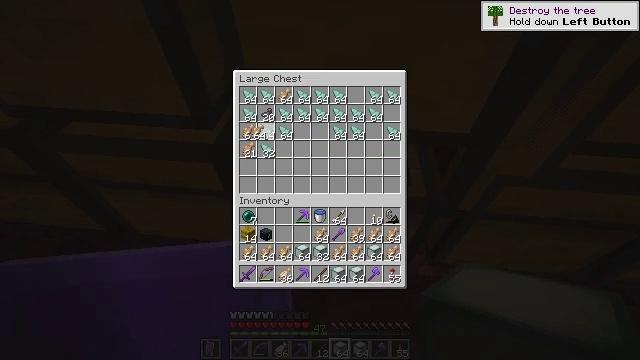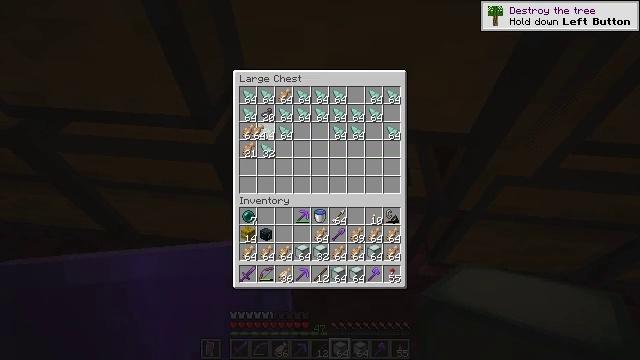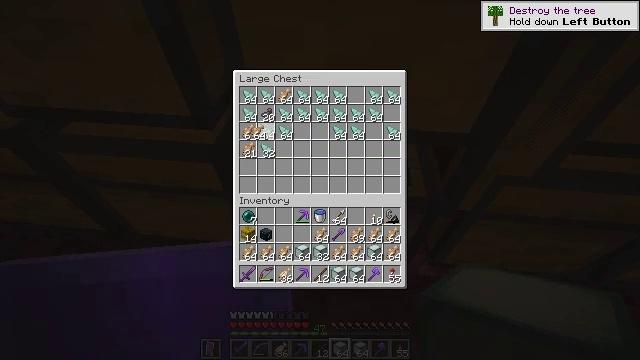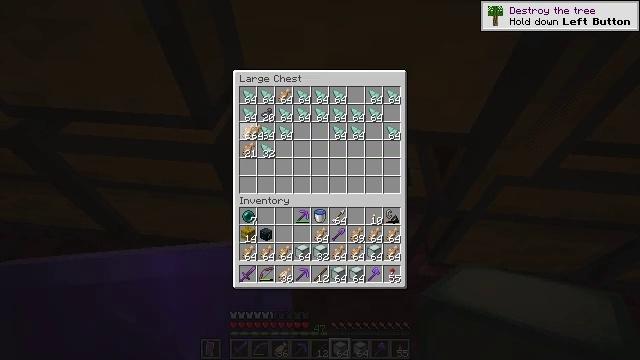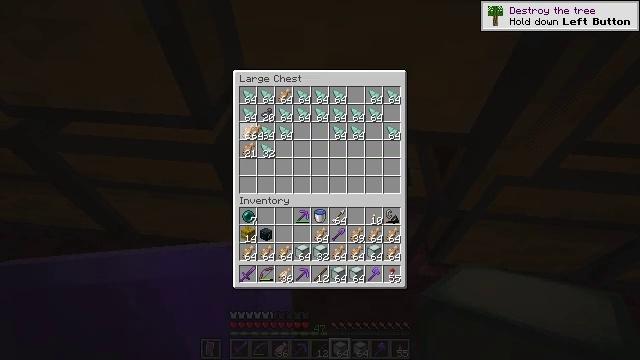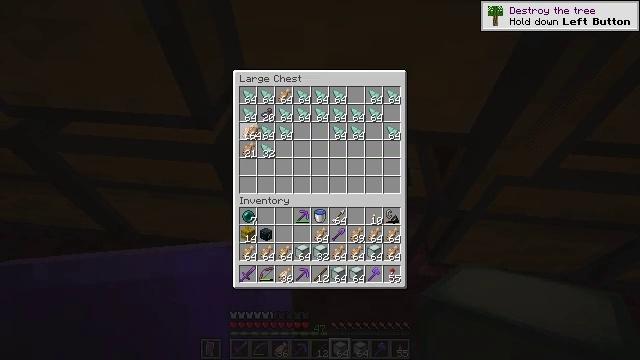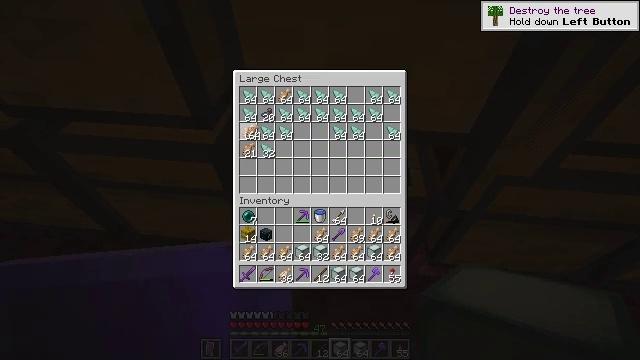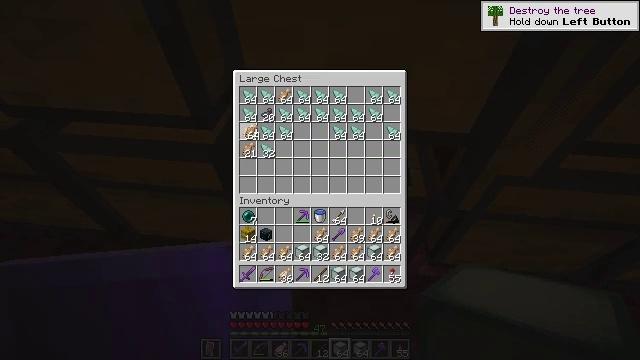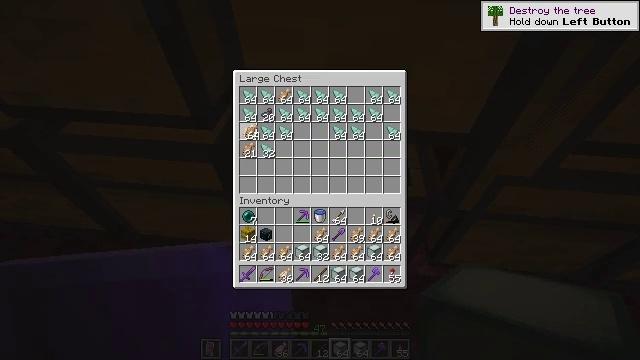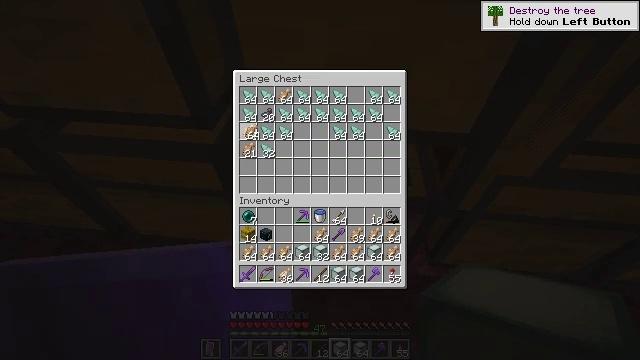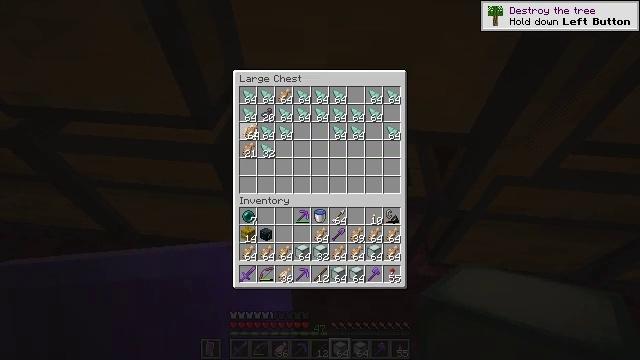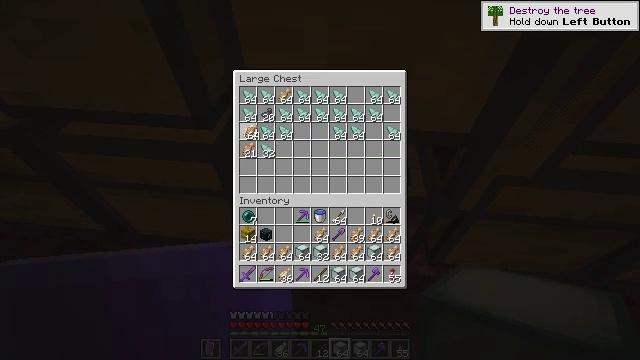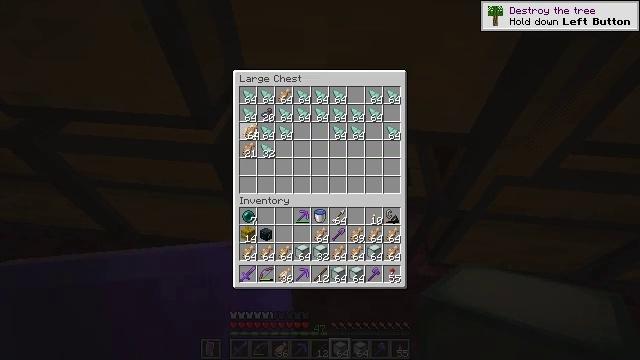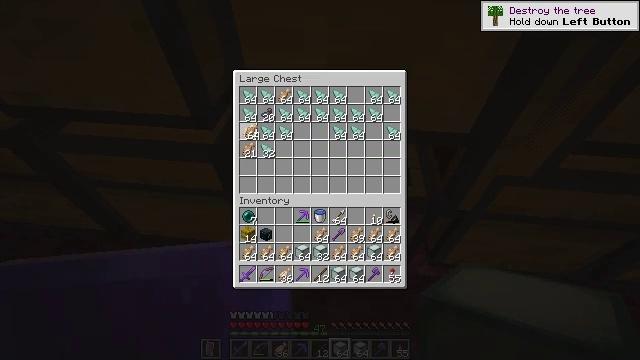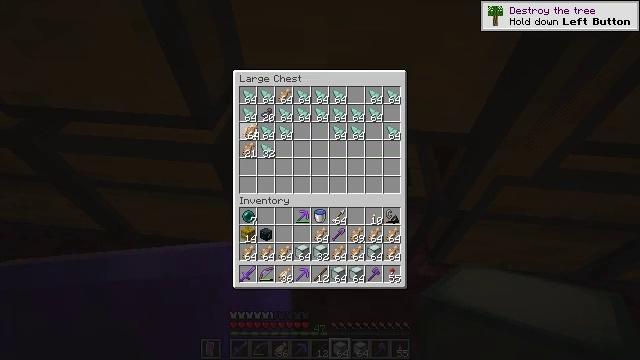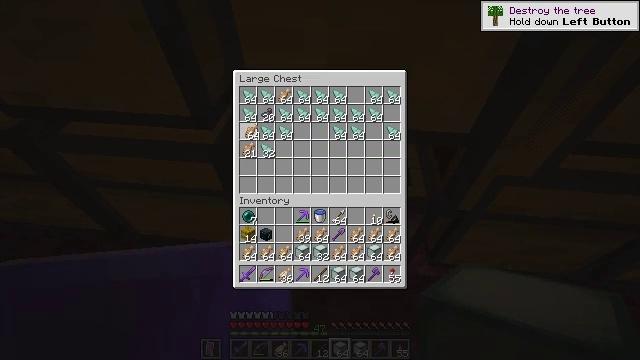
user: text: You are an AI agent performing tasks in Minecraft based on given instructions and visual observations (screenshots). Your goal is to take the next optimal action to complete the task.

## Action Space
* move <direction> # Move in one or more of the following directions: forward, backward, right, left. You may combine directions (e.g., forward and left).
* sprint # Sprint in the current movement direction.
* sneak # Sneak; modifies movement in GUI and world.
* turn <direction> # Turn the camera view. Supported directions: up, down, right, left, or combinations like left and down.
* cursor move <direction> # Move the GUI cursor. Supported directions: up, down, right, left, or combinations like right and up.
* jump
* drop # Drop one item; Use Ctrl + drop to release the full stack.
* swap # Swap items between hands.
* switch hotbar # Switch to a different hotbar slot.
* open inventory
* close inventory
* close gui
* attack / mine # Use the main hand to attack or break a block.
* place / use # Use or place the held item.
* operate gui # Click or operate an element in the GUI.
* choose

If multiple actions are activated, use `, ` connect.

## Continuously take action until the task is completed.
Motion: motion action
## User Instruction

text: Get the crafting table into the inventory.
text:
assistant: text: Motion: sneak
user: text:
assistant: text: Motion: sneak
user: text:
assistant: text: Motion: sneak
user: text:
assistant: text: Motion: sneak
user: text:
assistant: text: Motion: sneak
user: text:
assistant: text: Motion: sneak
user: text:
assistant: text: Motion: sneak
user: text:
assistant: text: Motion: sneak
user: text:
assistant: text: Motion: sneak, attack / mine
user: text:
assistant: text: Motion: sneak, attack / mine
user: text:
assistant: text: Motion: sneak, attack / mine
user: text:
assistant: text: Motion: sneak, attack / mine
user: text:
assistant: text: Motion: sneak, attack / mine
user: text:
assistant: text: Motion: sneak, attack / mine
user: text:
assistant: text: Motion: sneak
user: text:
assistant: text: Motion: sneak
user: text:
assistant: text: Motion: sneak, attack / mine
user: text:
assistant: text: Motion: sneak, attack / mine
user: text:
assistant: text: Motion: sneak, attack / mine
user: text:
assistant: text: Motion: sneak
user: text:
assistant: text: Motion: sneak
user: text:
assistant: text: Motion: sneak
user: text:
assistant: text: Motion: sneak
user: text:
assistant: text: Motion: sneak
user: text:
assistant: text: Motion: sneak
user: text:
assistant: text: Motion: sneak
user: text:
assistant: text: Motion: sneak
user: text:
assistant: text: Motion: sneak
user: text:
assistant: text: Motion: sneak
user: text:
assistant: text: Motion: sneak